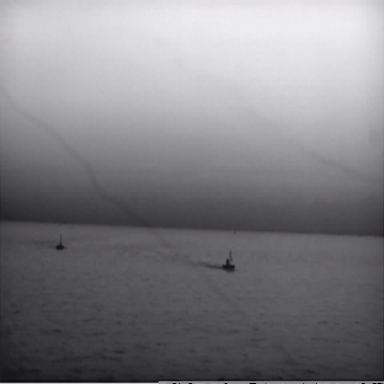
There is a bulk_carrier in the infrared image.